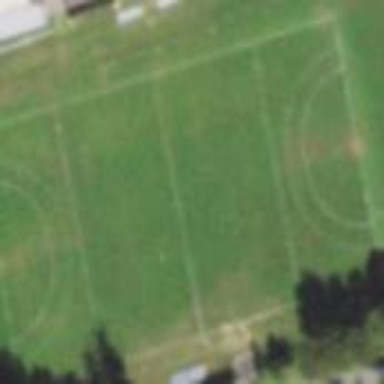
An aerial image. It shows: Soccer pitch designated for leisure and sports activities.